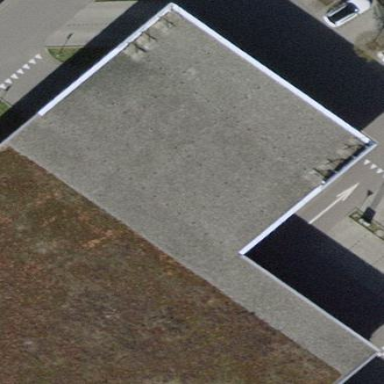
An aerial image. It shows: View of roof of building.